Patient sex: F
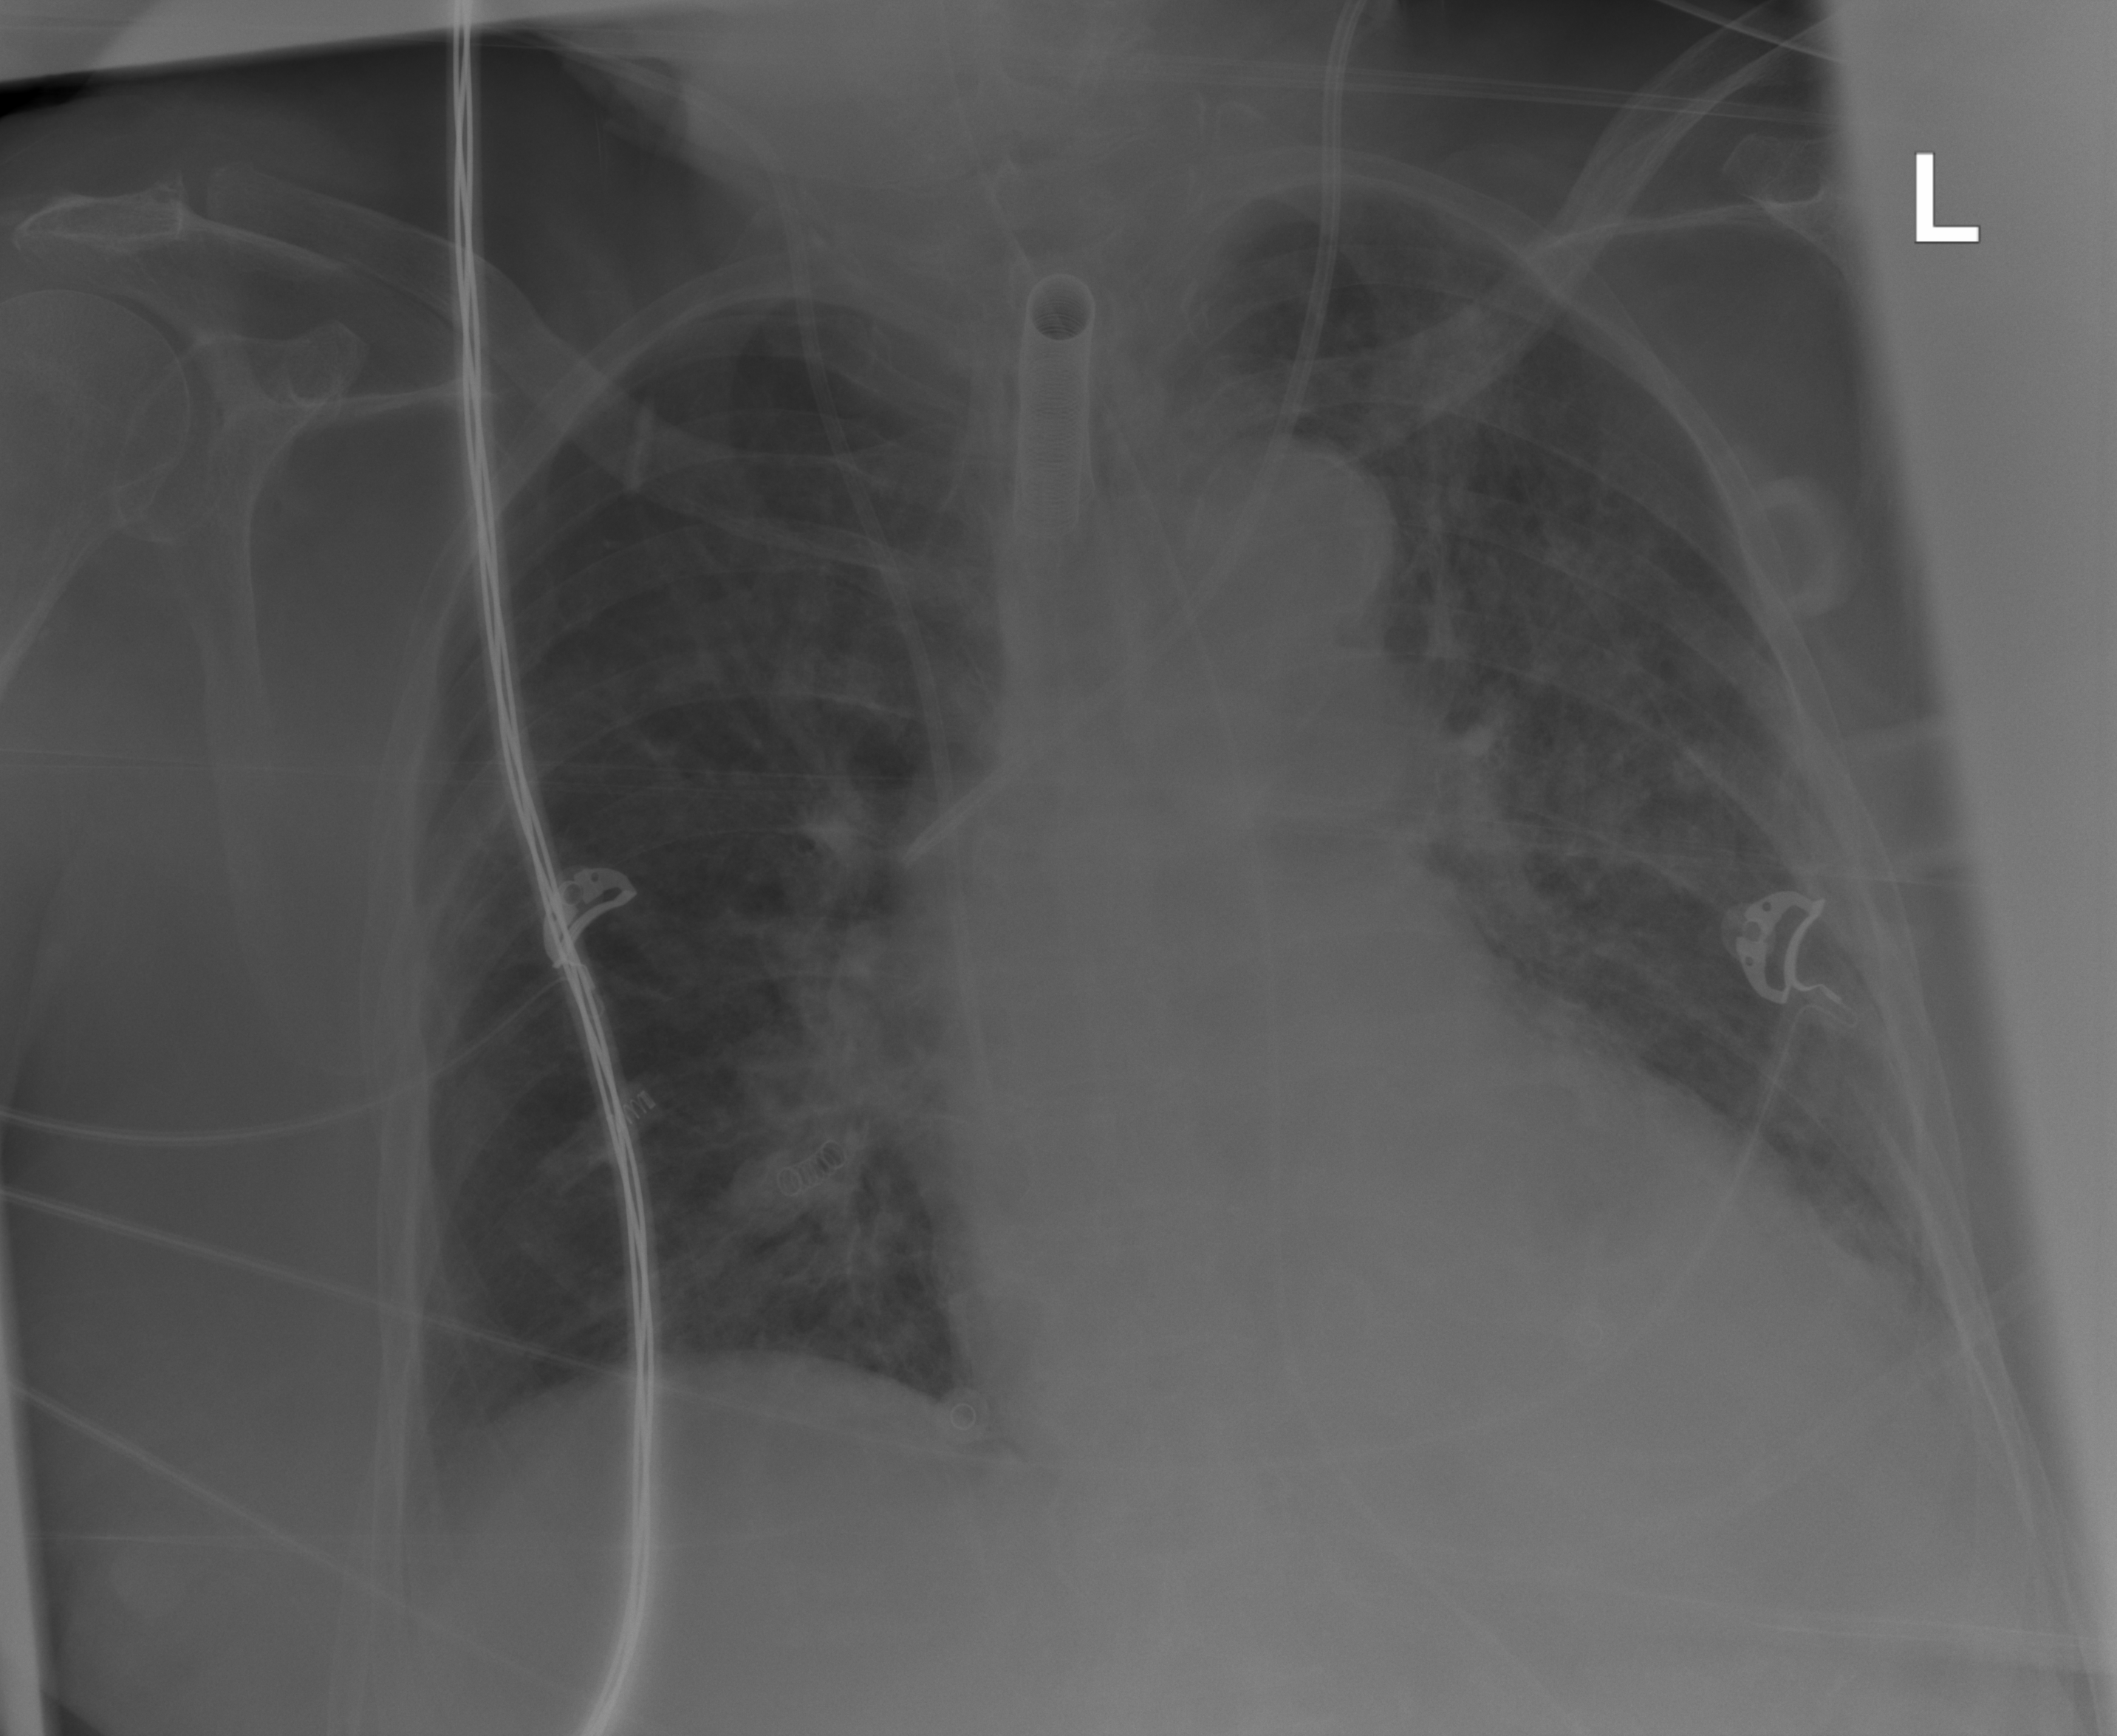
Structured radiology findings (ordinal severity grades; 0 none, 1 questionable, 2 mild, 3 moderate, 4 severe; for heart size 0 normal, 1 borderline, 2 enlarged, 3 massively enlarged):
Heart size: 0
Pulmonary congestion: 0
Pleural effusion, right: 0
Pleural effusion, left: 2
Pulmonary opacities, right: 2
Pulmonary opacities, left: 2
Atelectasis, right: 0
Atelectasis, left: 0